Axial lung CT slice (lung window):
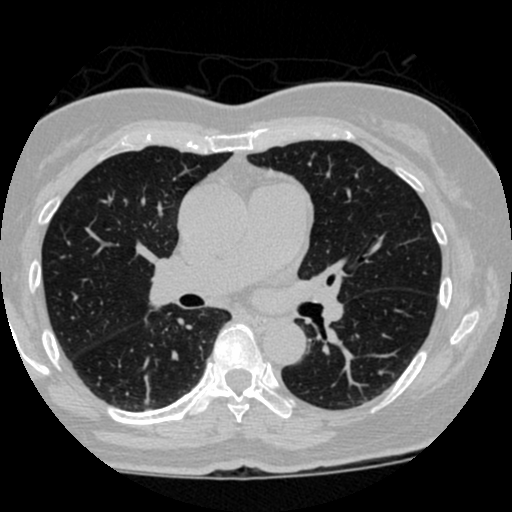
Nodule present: yes
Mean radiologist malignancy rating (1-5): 2.5